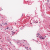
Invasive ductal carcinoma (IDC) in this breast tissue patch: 0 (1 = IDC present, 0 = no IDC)